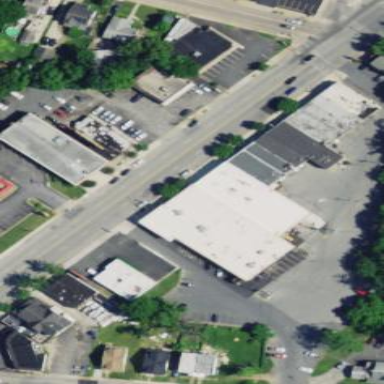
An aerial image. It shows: Commercial building.